Question: I was wondering how I can create a background with lines of different colors without actually add a background image.
I wanted to solve it using any shape or some code in java.
Thank you very much!
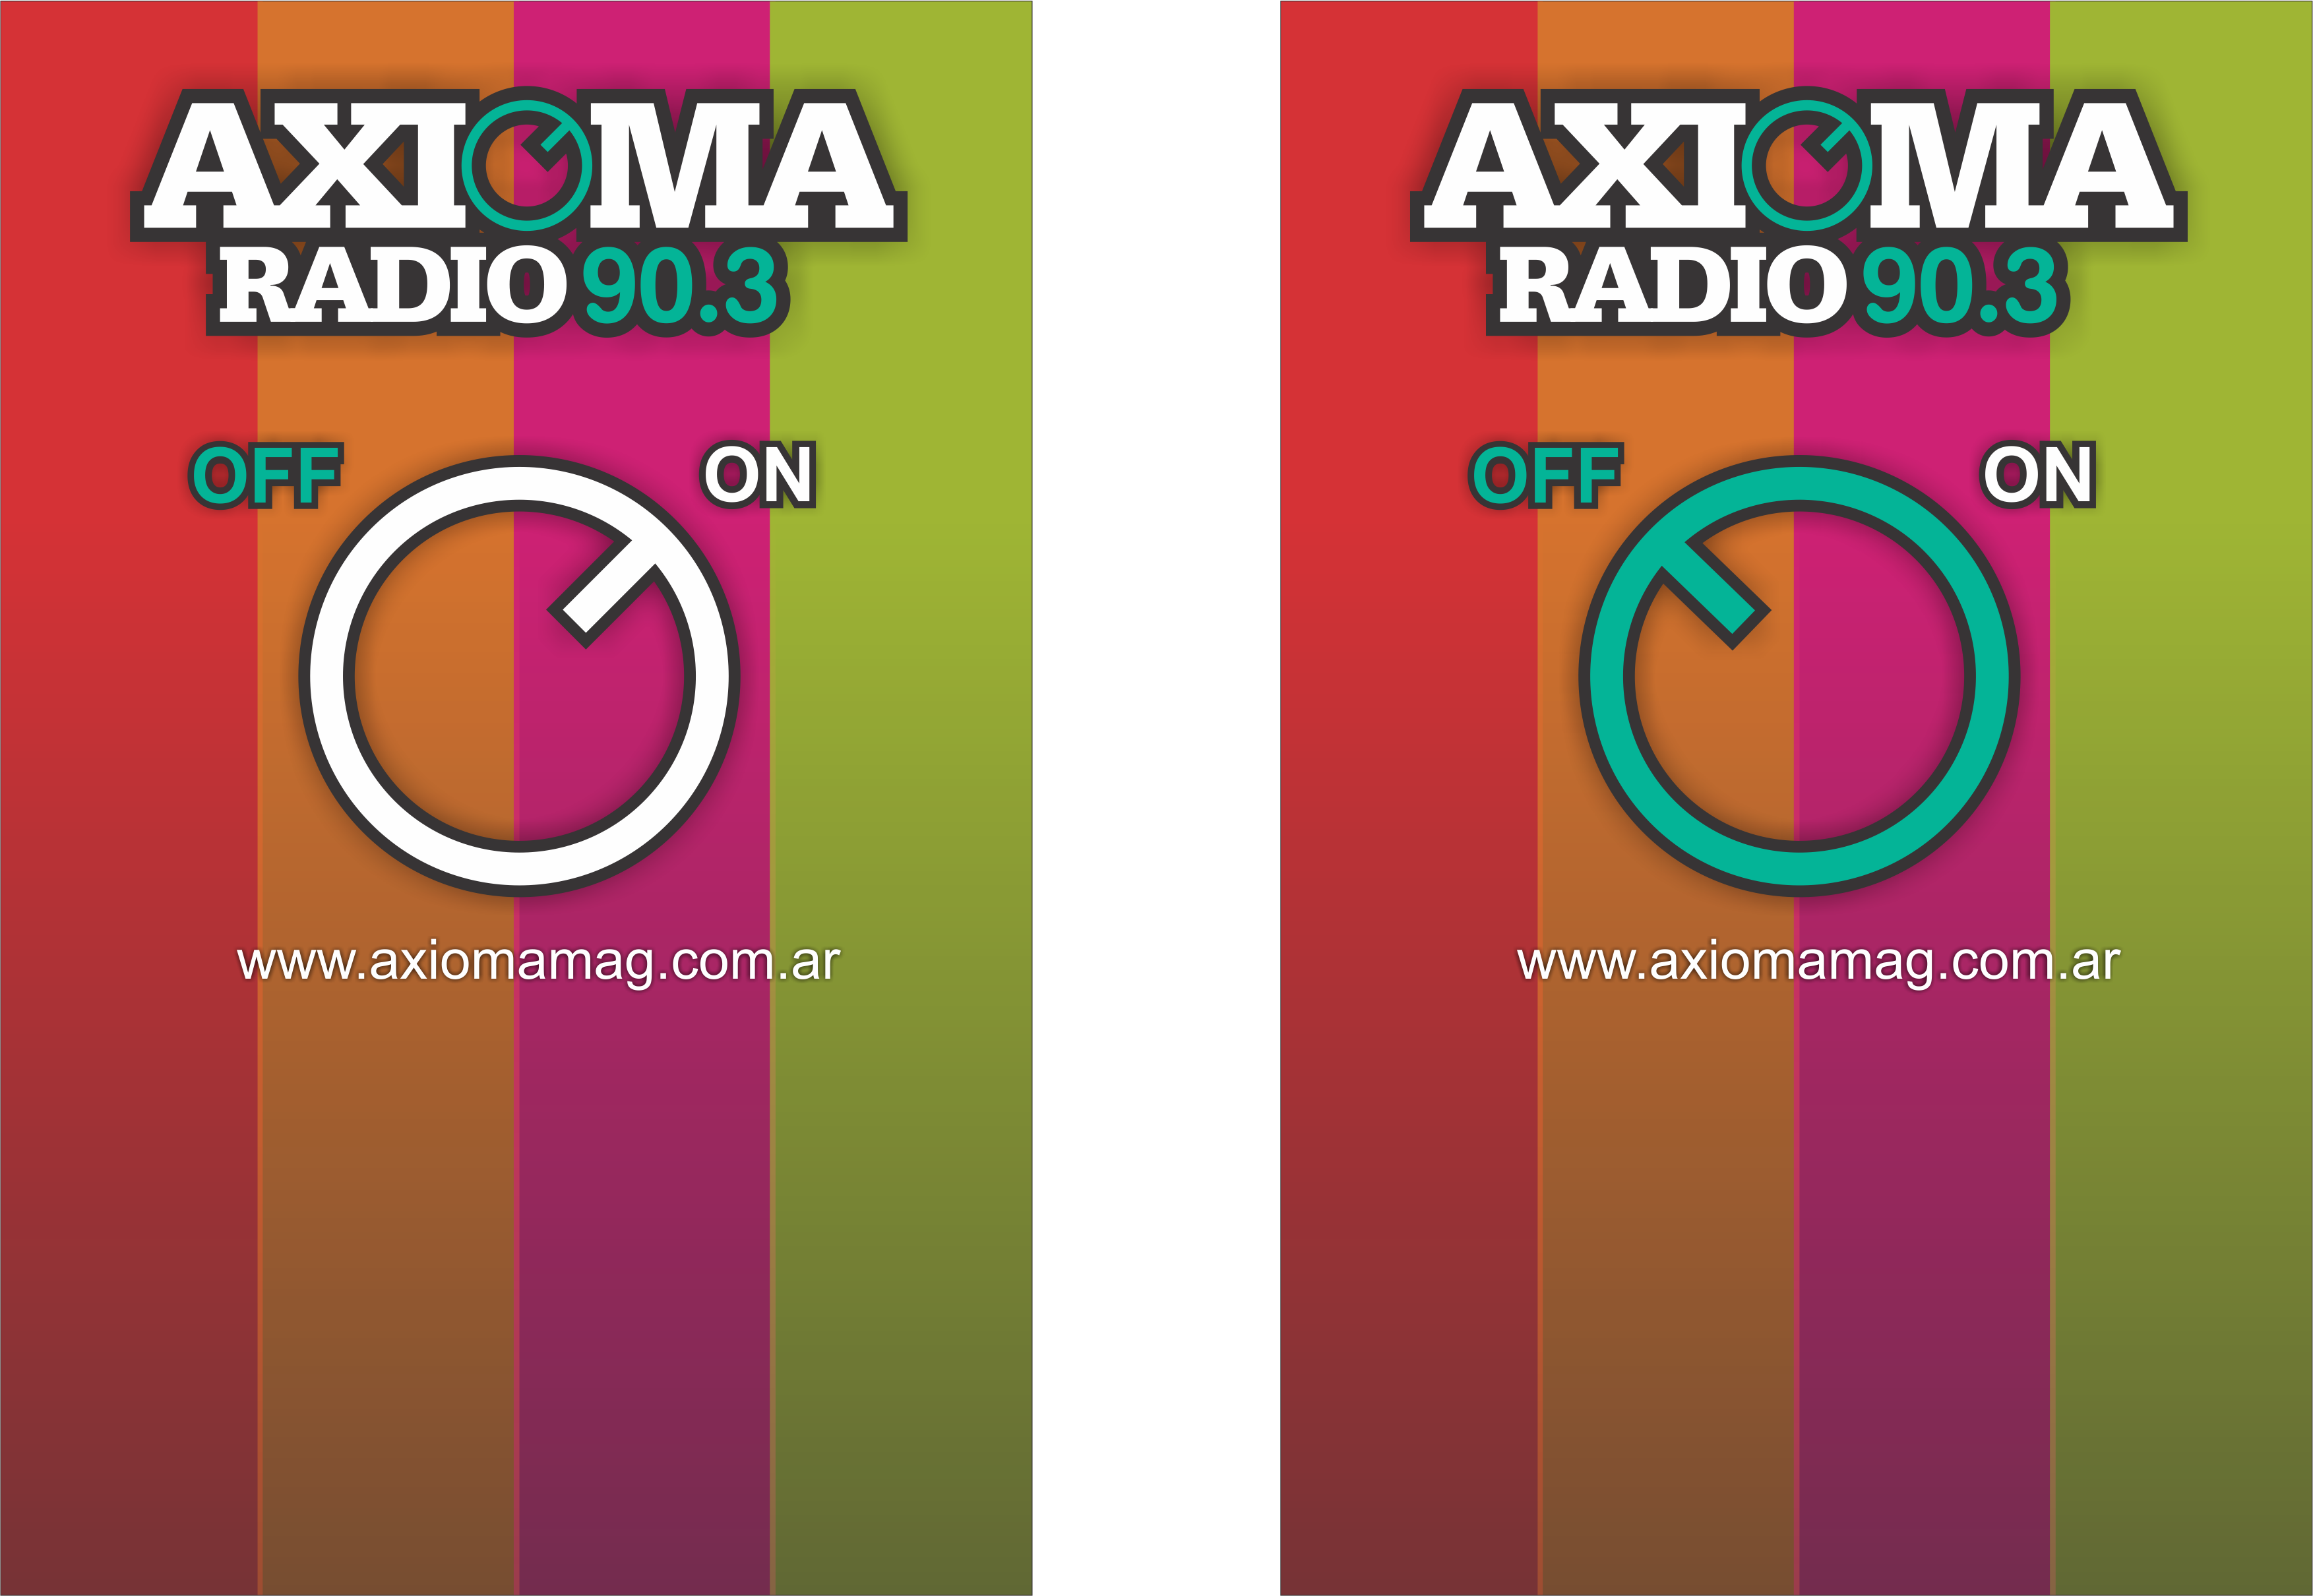
Answer: This is my 9 patch (I called it '/res/drawable/stripes_vert_4.9.png'):
 <= It's in size, including the borders. Weight:
This is the result when set as background:

Now a semi-opaque gradient (I called it '/res/drawable/bg_stripes_vert_gradient'):
'''
<shape
xmlns:android="http://schemas.android.com/apk/res/android"
android:shape="rectangle"
>
<gradient
android:startColor="#0000"
android:endColor="#8000"
android:gradientRadius="180"
android:type="linear"
android:angle="-90"
/>
</shape>
'''
Play with the start|center|endColor to get the best balance.
Now, the layout:
'''
<?xml version="1.0" encoding="utf-8"?>
<RelativeLayout
xmlns:android="http://schemas.android.com/apk/res/android"
android:layout_width="match_parent"
android:layout_height="match_parent"
android:background="@drawable/stripes_vert_4"
>
<View
android:layout_width="match_parent"
android:layout_height="match_parent"
android:background="@drawable/bg_stripes_vert_gradient"
/>
</RelativeLayout>
'''
And the ultimate result: